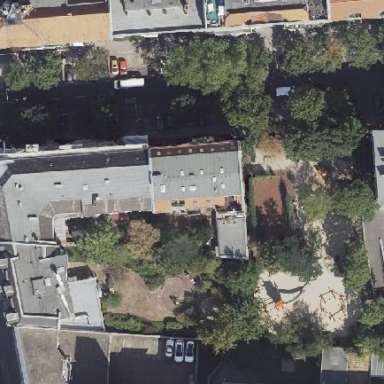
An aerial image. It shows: Building.